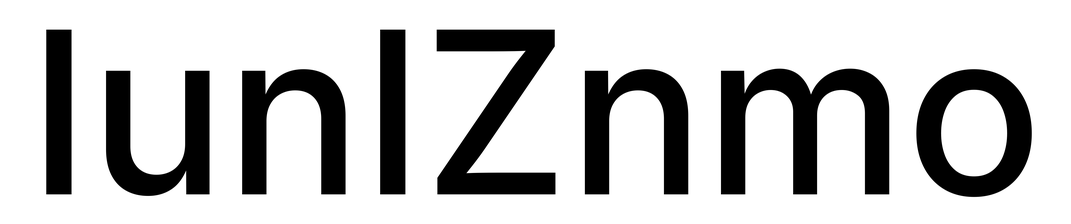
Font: Inter_Medium